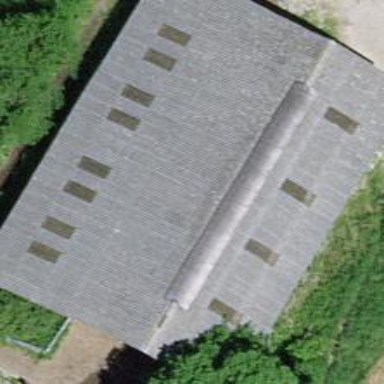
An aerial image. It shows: Farm auxiliary building.